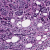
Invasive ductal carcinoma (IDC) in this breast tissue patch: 0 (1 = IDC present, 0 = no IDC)